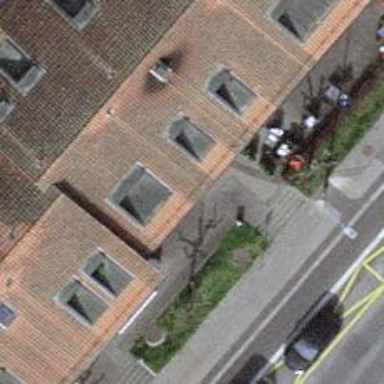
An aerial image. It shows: Driveway that serves as building passage under tunnel.